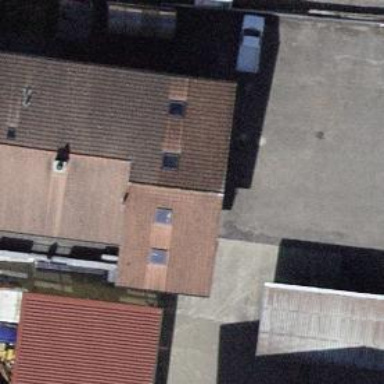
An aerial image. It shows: Car repair shop.